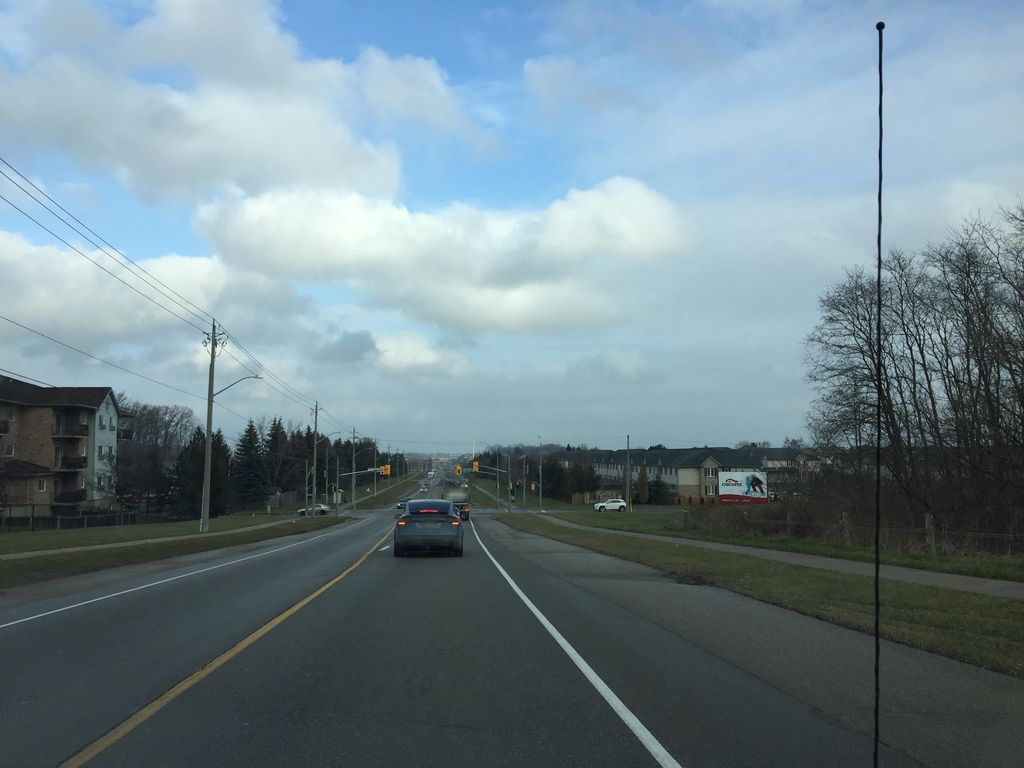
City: kitchener-waterloo